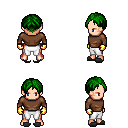
a pixel art fantasy rpg character, male body template, human, light skin, brown long-sleeve shirt, white pants, green parted hairstyle, gold gloves, gray slippers, four views (front, back, left, right), 2x2 character sprite sheet, small pixel art, hard edges, no anti-aliasing